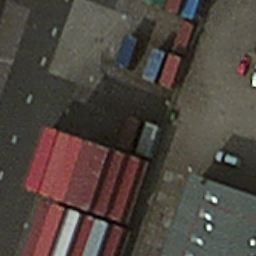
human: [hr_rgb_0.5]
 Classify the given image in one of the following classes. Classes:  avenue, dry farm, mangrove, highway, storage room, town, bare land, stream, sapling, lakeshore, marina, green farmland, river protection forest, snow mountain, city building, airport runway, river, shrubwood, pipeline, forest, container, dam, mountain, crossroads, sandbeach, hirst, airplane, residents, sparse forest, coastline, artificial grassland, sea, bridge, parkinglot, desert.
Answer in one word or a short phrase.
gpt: container